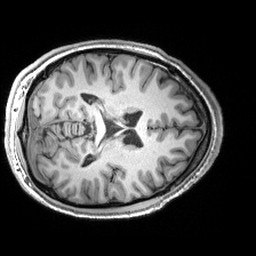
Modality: T1w
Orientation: axial
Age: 19
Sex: male
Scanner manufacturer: siemens
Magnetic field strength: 3 T
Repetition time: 2.53 s
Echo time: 0.00299 s